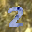
Label: 2